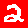
Digit: 2